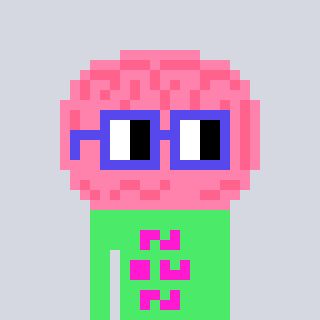
a pixel art character with square blue glasses, a brain-shaped head and a teal-colored body on a cool background